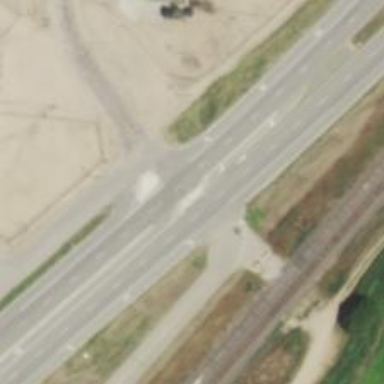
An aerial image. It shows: Expressway with asphalt surface. It is trunk highway with grade1 tracktype.